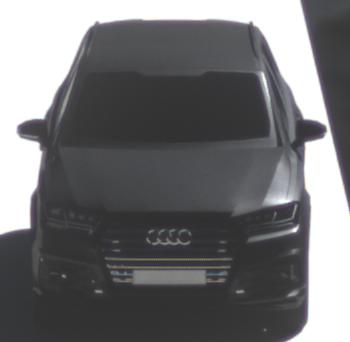
Make: Audi
Model: SQ7
Detailed model: -
Model produced from: 2016
Model produced until: 2018
Doors: 5
Color: black
Road condition: dry road
Daytime: morning or afternoon
Contrast: high contrast